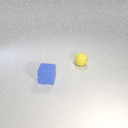
small yellow rubber sphere behind small blue rubber cube